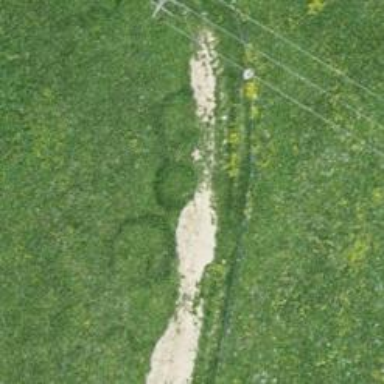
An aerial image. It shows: Grass track road with grade3 tracktype.